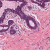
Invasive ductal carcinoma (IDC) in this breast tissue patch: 0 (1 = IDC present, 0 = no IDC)